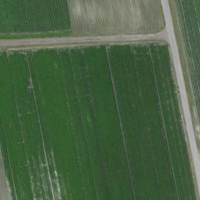
EUNIS habitat code: 52
Species observed at this site:
Cyperus esculentus